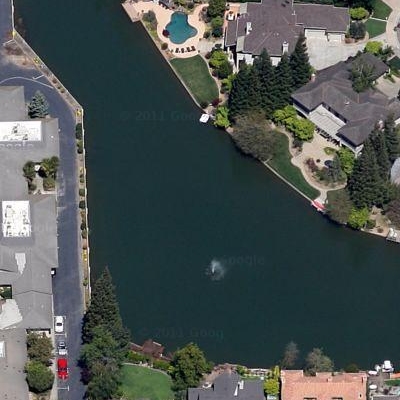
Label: dRiverLake